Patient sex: F
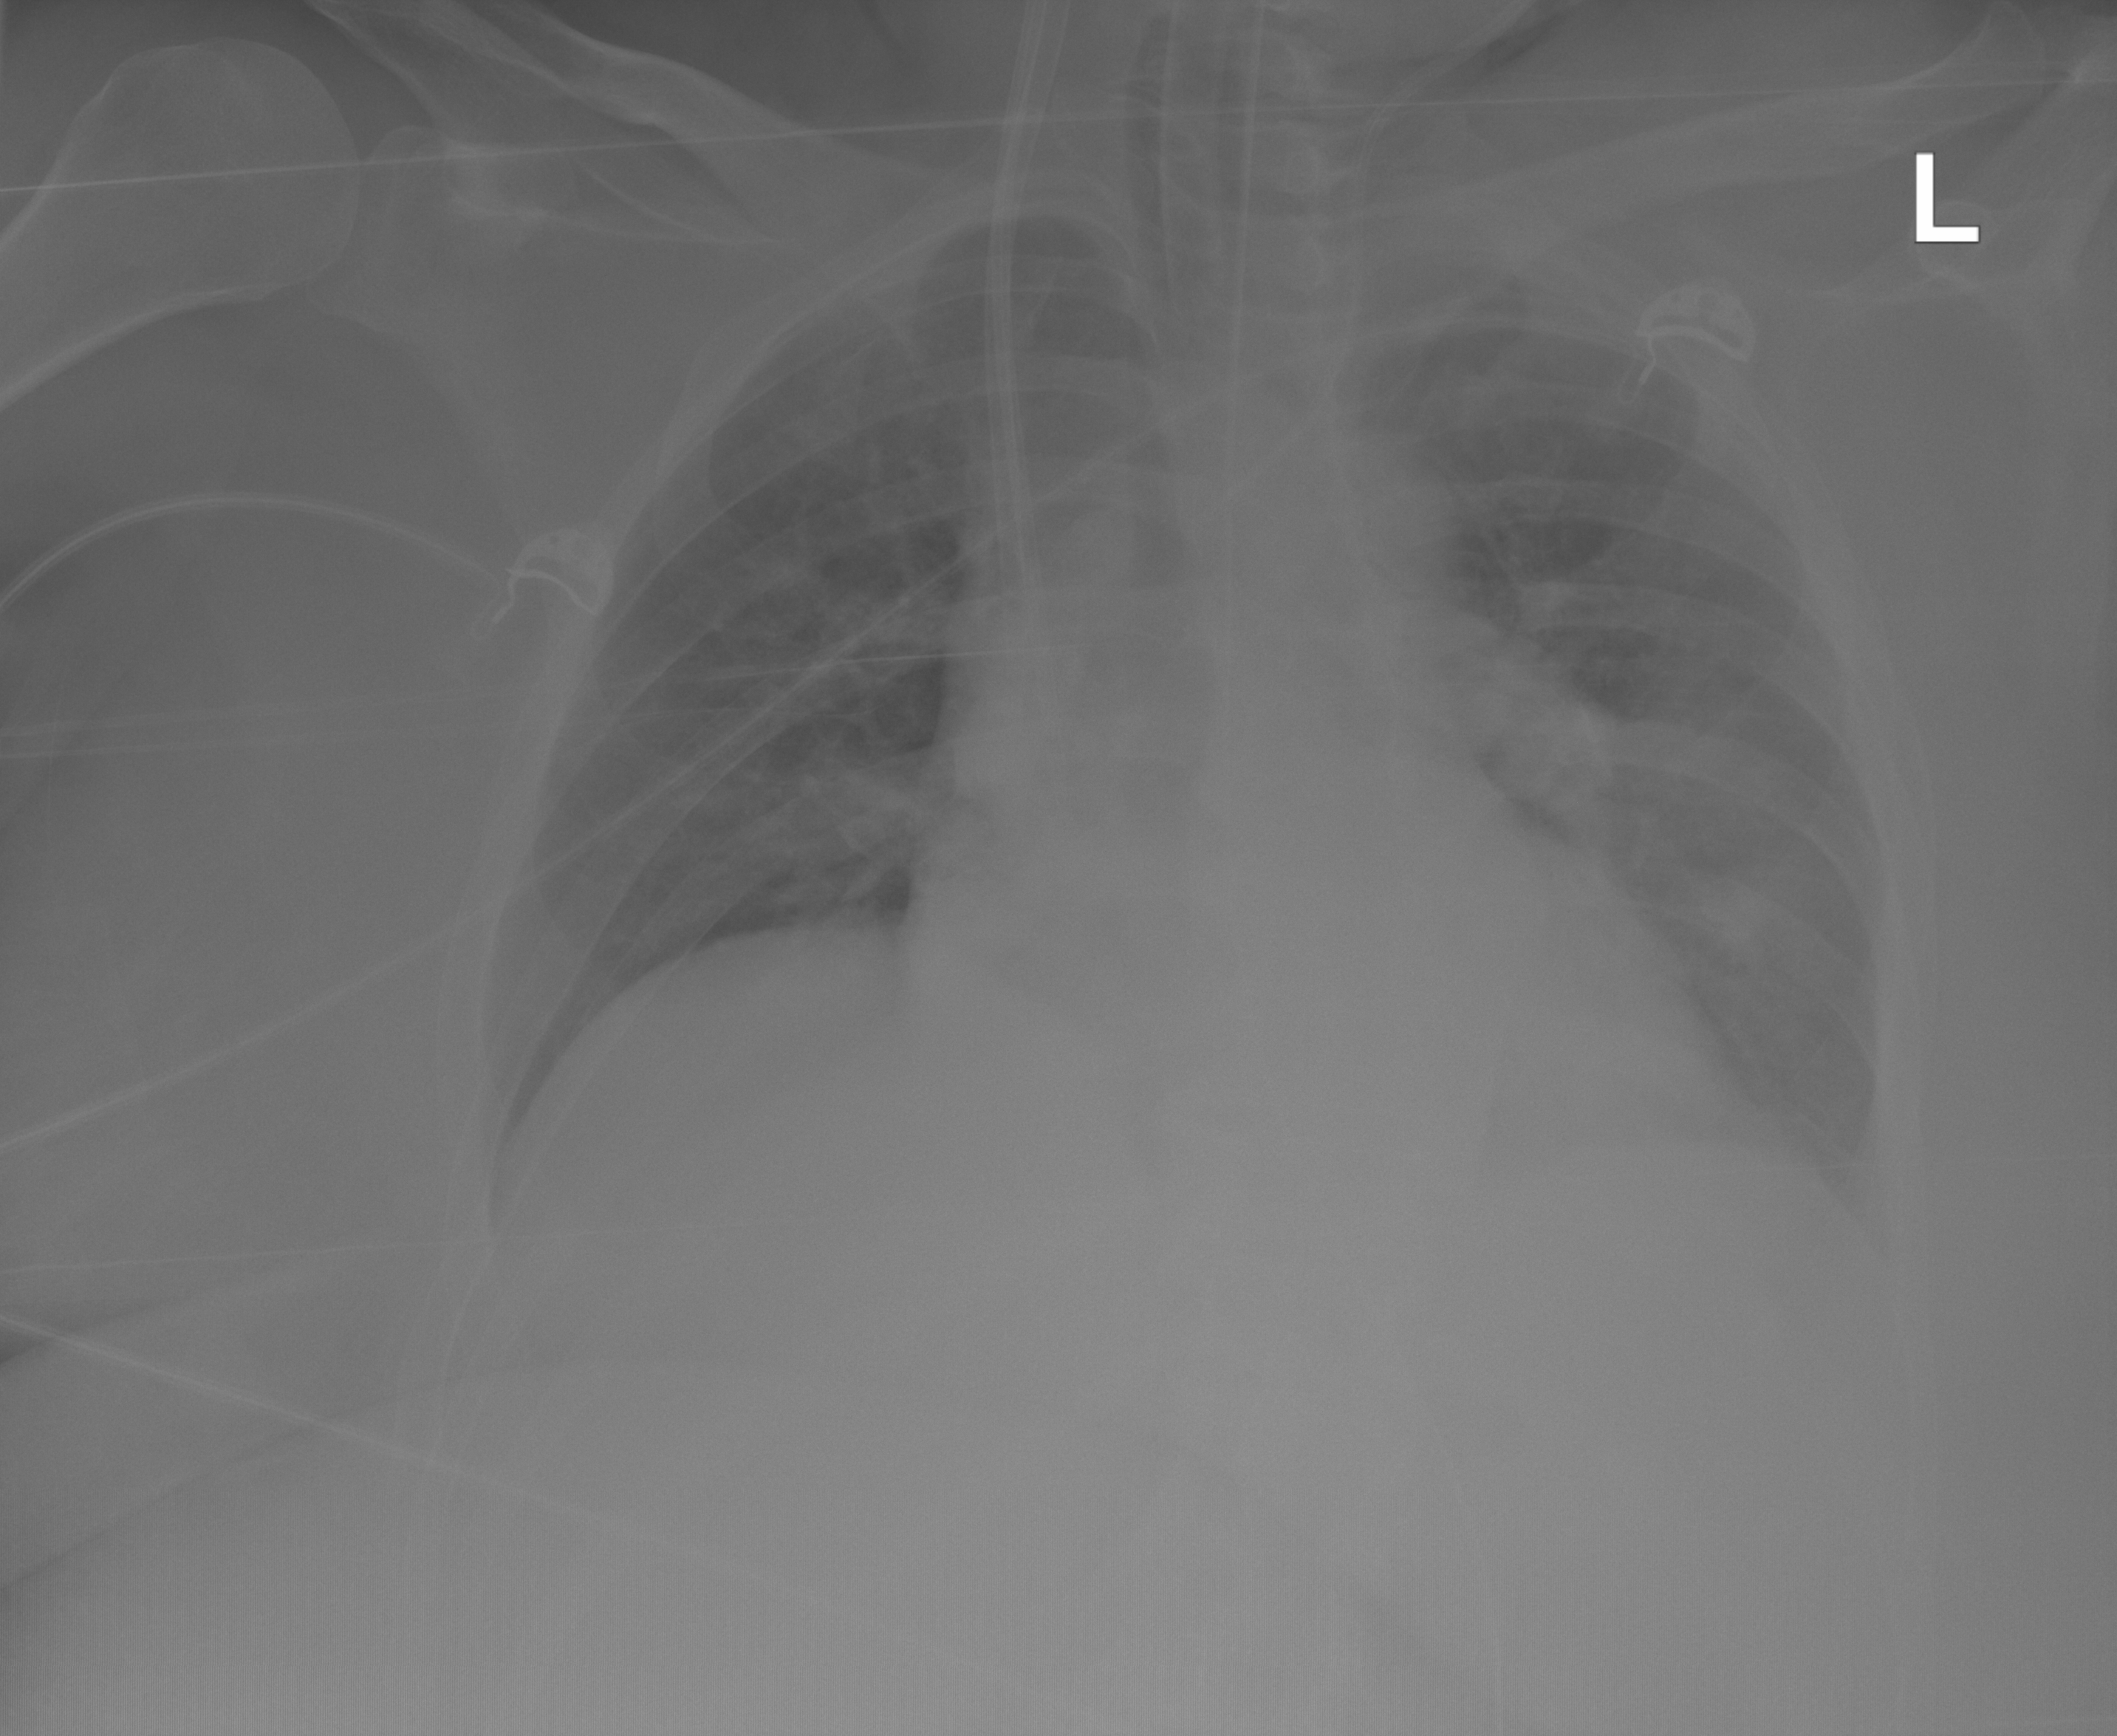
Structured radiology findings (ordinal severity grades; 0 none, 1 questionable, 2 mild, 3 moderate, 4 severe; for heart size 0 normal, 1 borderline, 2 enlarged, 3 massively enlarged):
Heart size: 0
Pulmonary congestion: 0
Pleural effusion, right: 0
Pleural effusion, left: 0
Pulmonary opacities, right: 0
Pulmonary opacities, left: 2
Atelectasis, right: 1
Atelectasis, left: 0